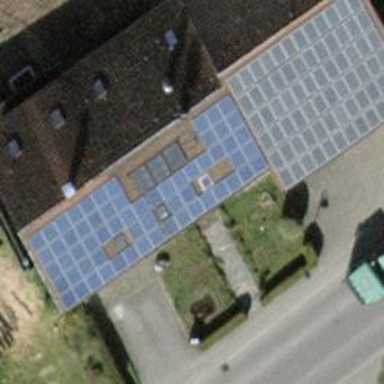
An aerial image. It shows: Solar power generator utilizing photovoltaic technology with solar photovoltaic panels.